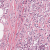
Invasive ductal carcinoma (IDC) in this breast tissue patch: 1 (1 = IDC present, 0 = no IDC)